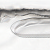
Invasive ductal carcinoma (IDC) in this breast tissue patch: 0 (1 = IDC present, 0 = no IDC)